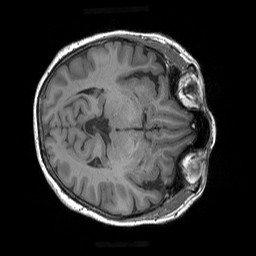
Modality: T1w
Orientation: axial
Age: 72
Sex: female
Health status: healthy
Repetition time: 1.9 s
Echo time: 0.00252 s